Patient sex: M
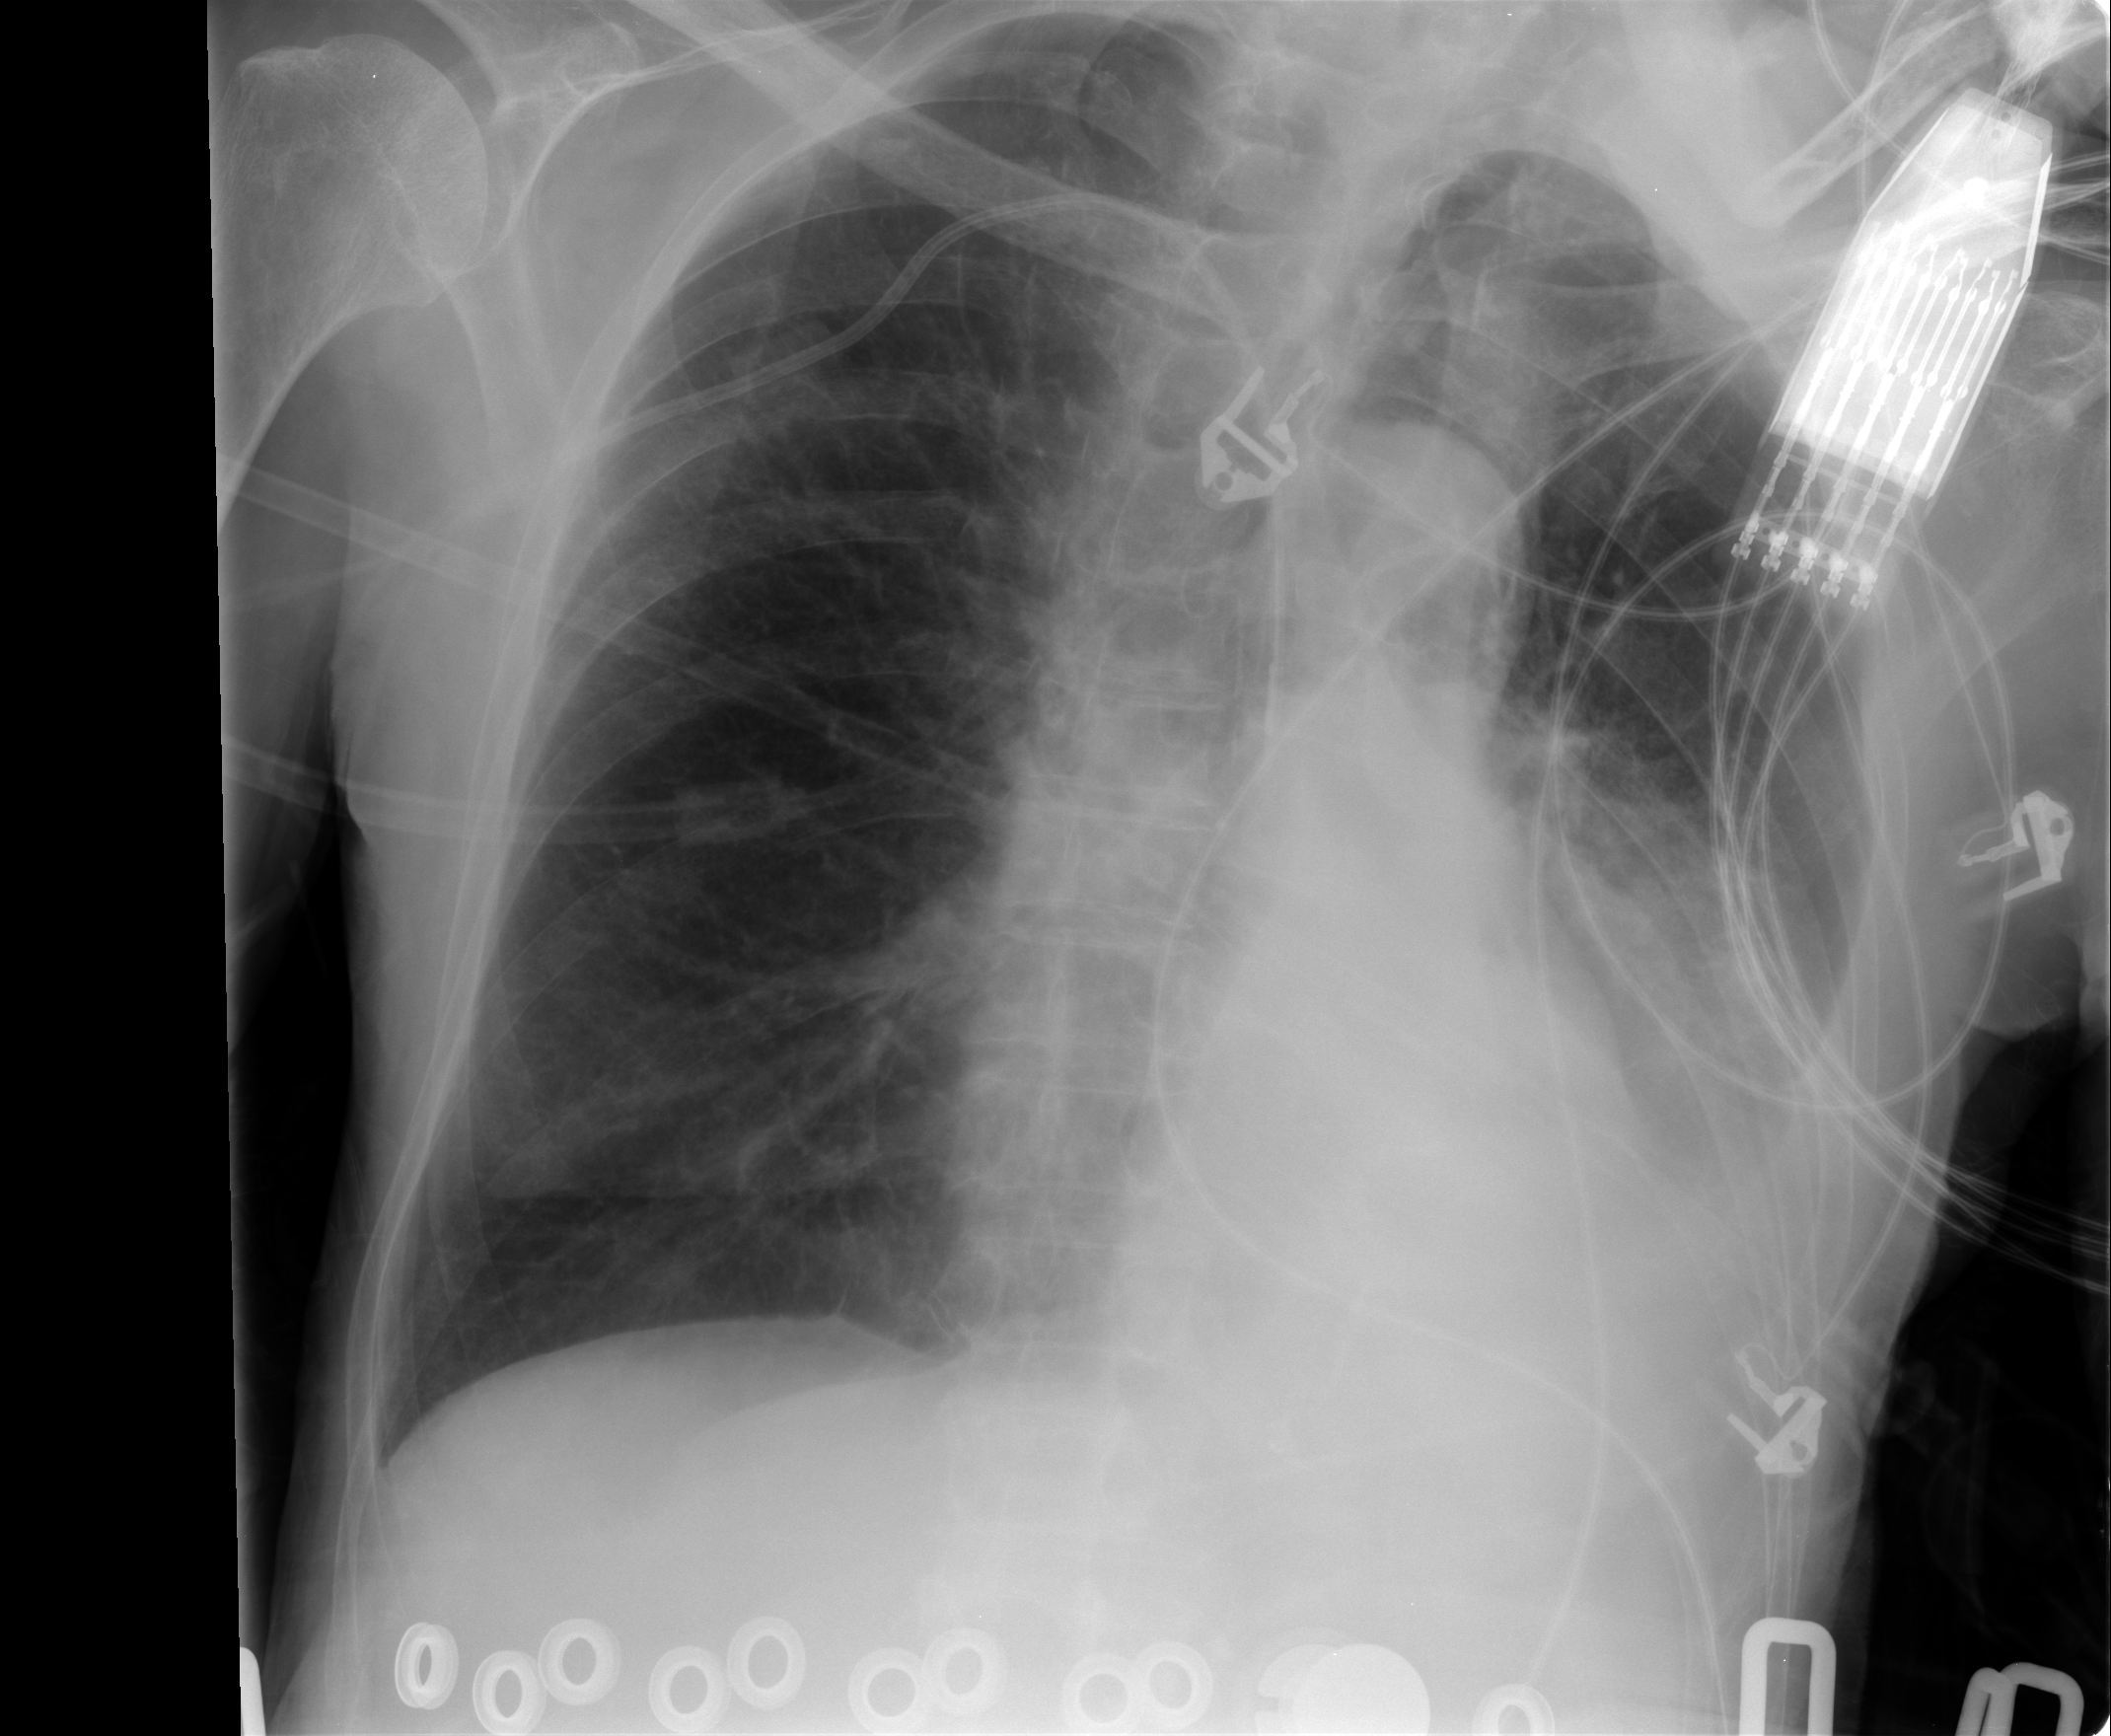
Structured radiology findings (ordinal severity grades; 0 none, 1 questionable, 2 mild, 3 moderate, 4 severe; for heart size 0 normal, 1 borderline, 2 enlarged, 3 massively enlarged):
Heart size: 0
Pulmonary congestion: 0
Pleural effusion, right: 0
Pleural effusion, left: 2
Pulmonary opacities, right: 0
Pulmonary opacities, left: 2
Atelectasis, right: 0
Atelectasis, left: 0